Question: In the Android list of 'R.drawables' (<URL> I can find the 'ic_menu_zoom' button, which have a little plus sign inside.

Does anyone know about a similar menu button, but with a minus sign? I can't seem to find anything in the reference.
Thanks.
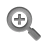
Answer: You are looking for the wrong kind of icon. It clearly says that it is a menu icon 'ic_menu_zoom'.
What you are really looking for is the 'btn_plus_' and 'btn_minus_' icons. Note that I've omitted the states. You'd actually want all button states to combine them into a <URL>.
Alternatively you can take a look at the 'btn_zoom_' icons.